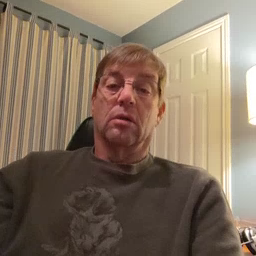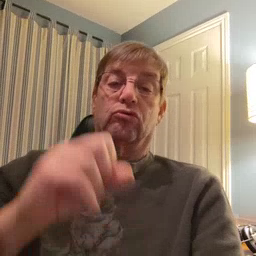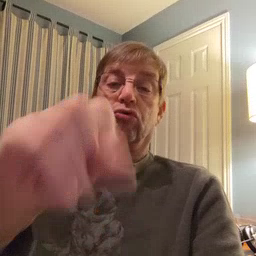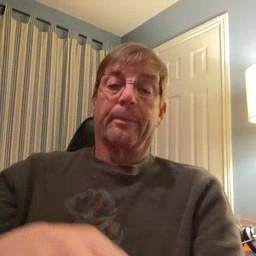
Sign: drop